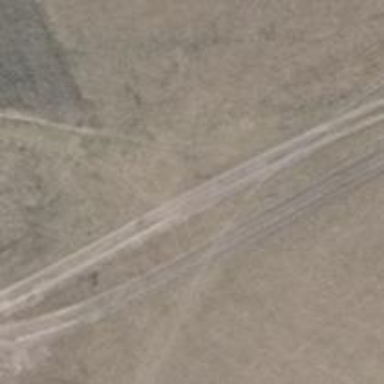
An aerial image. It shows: Path on the ground.